Question: I just want to make a simple table like Excel in MATLAB GUI. Please see attached fig:

Column 'unit' and 'value' are editable. Column 'sum' should be unit*value.
Questions:
How can I add header parameters?
How can I change property of column 'sum'= unit*value?
How can I change property of column 'Result'=sum ' sum' column / EDOC?
I just made demo input.
'''
% Code% sim.m
function varargout = Sim(varargin)
% SIM MATLAB code for Sim.fig
% SIM, by itself, creates a new SIM or raises the existing
% singleton*.
%
% H = SIM returns the handle to a new SIM or the handle to
% the existing singleton*.
%
% SIM('CALLBACK',hObject,eventData,handles,...) calls the local
% function named CALLBACK in SIM.M with the given input arguments.
%
% SIM('Property','Value',...) creates a new SIM or raises the
% existing singleton*. Starting from the left, property value pairs are
% applied to the GUI before Sim_OpeningFcn gets called. An
% unrecognized property name or invalid value makes property application
% stop. All inputs are passed to Sim_OpeningFcn via varargin.
%
% *See GUI Options on GUIDE's Tools menu. Choose "GUI allows only one
% instance to run (singleton)".
%
% See also: GUIDE, GUIDATA, GUIHANDLES
% Edit the above text to modify the response to help Sim
% Last Modified by GUIDE v2.5 25-Dec-2014 15:33:04
% Begin initialization code - DO NOT EDIT
gui_Singleton = 1;
gui_State = struct('gui_Name', mfilename, ...
'gui_Singleton', gui_Singleton, ...
'gui_OpeningFcn', @Sim_OpeningFcn, ...
'gui_OutputFcn', @Sim_OutputFcn, ...
'gui_LayoutFcn', [] , ...
'gui_Callback', []);
if nargin && ischar(varargin{1})
gui_State.gui_Callback = str2func(varargin{1});
end
if nargout
[varargout{1:nargout}] = gui_mainfcn(gui_State, varargin{:});
else
gui_mainfcn(gui_State, varargin{:});
end
% End initialization code - DO NOT EDIT
% --- Executes just before Sim is made visible.
function Sim_OpeningFcn(hObject, eventdata, handles, varargin)
% This function has no output args, see OutputFcn.
% hObject handle to figure
% eventdata reserved - to be defined in a future version of MATLAB
% handles structure with handles and user data (see GUIDATA)
% varargin command line arguments to Sim (see VARARGIN)
% Choose default command line output for Sim
handles.output = hObject;
% Update handles structure
guidata(hObject, handles);
% UIWAIT makes Sim wait for user response (see UIRESUME)
% uiwait(handles.figure1);
% --- Outputs from this function are returned to the command line.
function varargout = Sim_OutputFcn(hObject, eventdata, handles)
% varargout cell array for returning output args (see VARARGOUT);
% hObject handle to figure
% eventdata reserved - to be defined in a future version of MATLAB
% handles structure with handles and user data (see GUIDATA)
% Get default command line output from handles structure
varargout{1} = handles.output;
% --- Executes during object deletion, before destroying properties.
function Costfunction_DeleteFcn(hObject, eventdata, handles)
% hObject handle to Costfunction (see GCBO)
% eventdata reserved - to be defined in a future version of MATLAB
% handles structure with handles and user data (see GUIDATA)
% --- Executes during object creation, after setting all properties.
function Costfunction_CreateFcn(hObject, eventdata, handles)
% hObject handle to Costfunction (see GCBO)
% eventdata reserved - to be defined in a future version of MATLAB
% handles empty - handles not created until after all CreateFcns called
'''
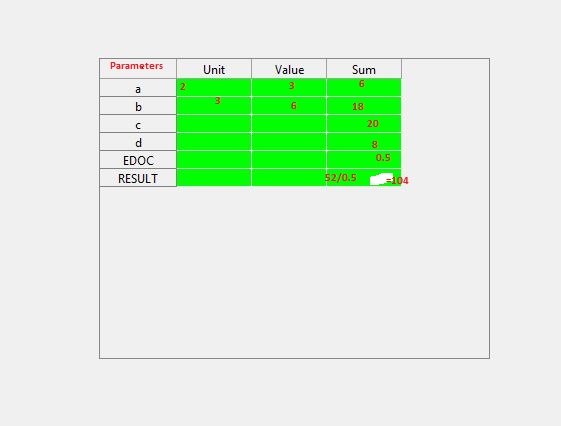
Answer: A matlab component called <URL> will be your GUI object.
Editing the value interactively could be done in different ways, <URL> has a complete example.